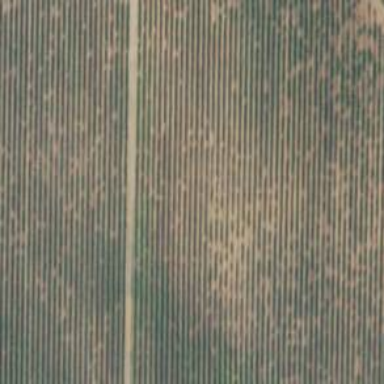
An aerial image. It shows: Vineyard growing grapes.